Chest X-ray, PA view. Patient: 18 years old, sex M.
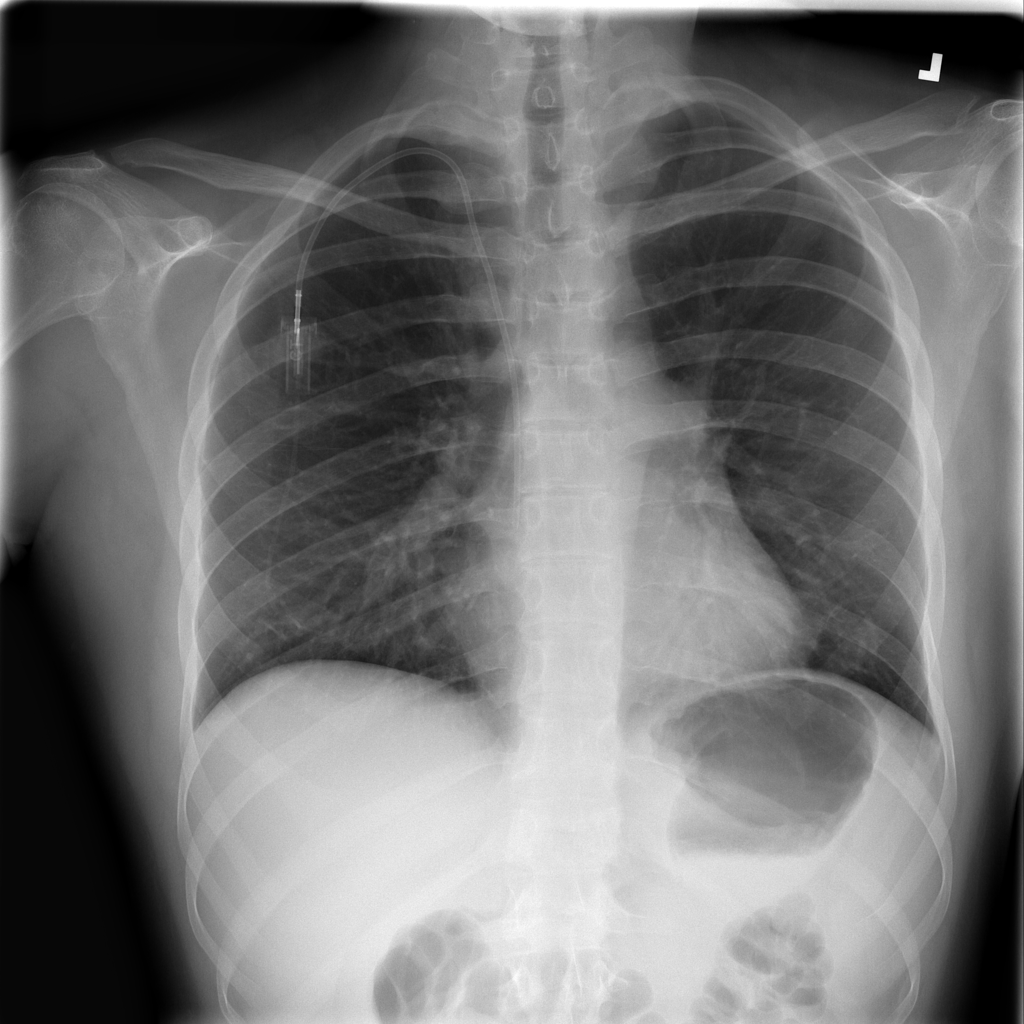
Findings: No Finding